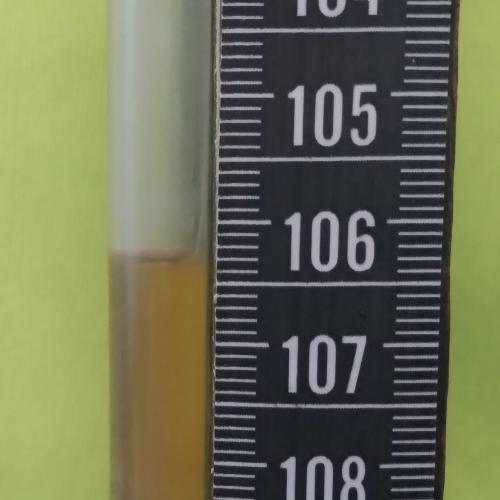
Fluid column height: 106.3 cm